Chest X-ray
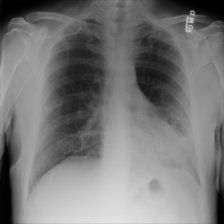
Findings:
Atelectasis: negative
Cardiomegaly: negative
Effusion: negative
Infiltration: negative
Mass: negative
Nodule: negative
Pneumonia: negative
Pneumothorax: negative
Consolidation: negative
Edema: negative
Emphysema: negative
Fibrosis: negative
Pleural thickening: negative
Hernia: negative